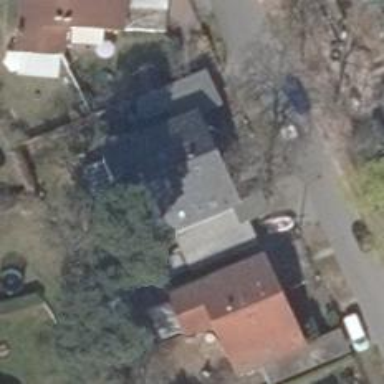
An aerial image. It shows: Residential building with gabled roof.